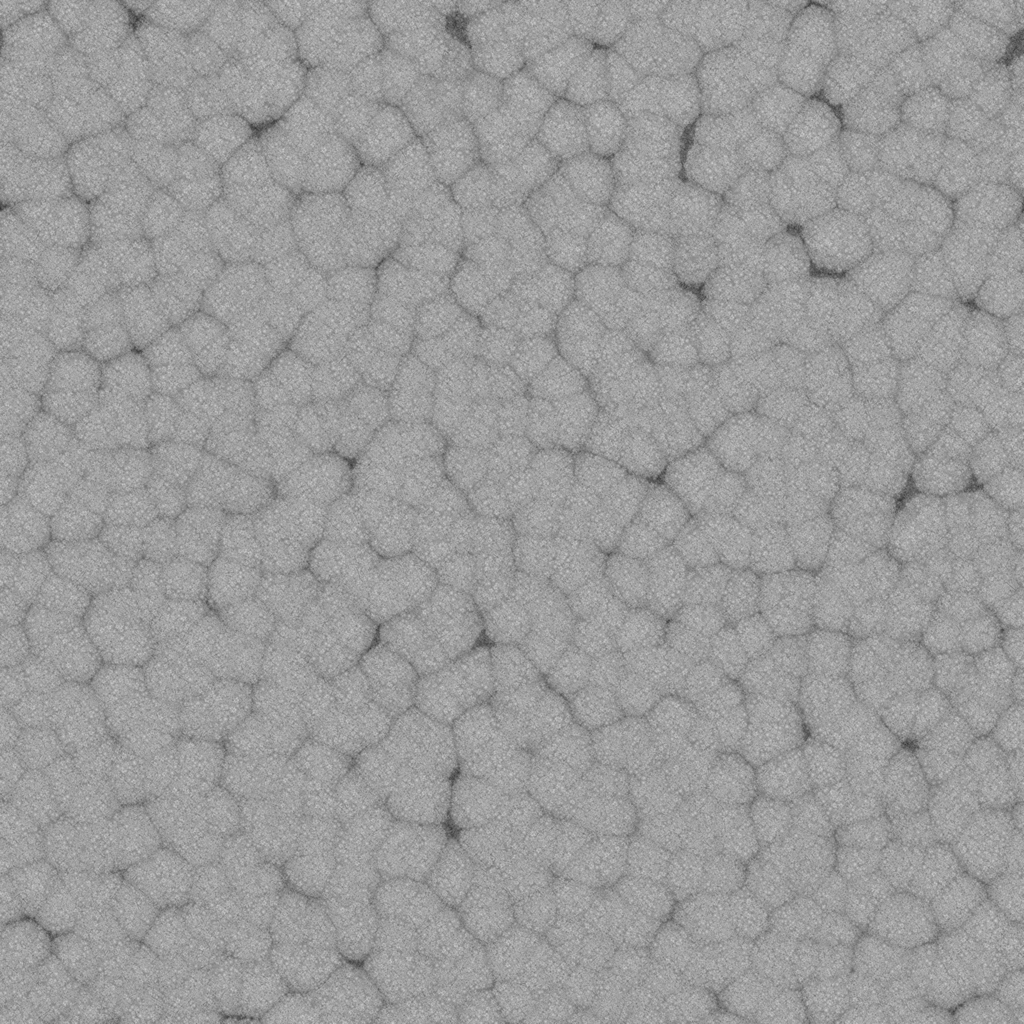
Texture map type: Roughness